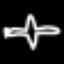
Label: airplane